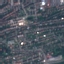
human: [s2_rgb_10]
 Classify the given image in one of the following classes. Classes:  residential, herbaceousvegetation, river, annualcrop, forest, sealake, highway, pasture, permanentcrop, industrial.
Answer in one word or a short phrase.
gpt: Residential